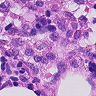
Metastatic tissue present: no